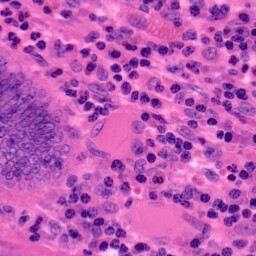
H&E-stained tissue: Colon